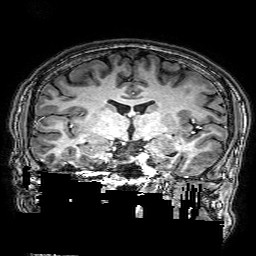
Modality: T1w
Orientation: sagittal
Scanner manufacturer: philips
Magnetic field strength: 3 T
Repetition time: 0.0096 s
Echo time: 0.0046 s